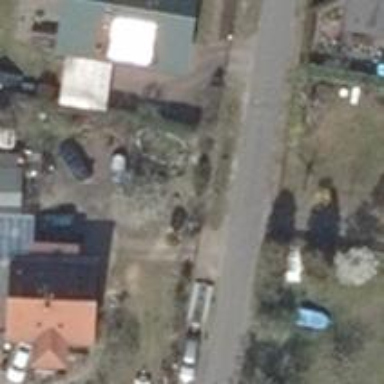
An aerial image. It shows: Driveway.